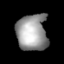
Tissue: lung
Cell type: Epithelial cells
Senescence score: 0.5741
Nuclear area (px): 1089
Mean DAPI intensity: 155.62